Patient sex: M
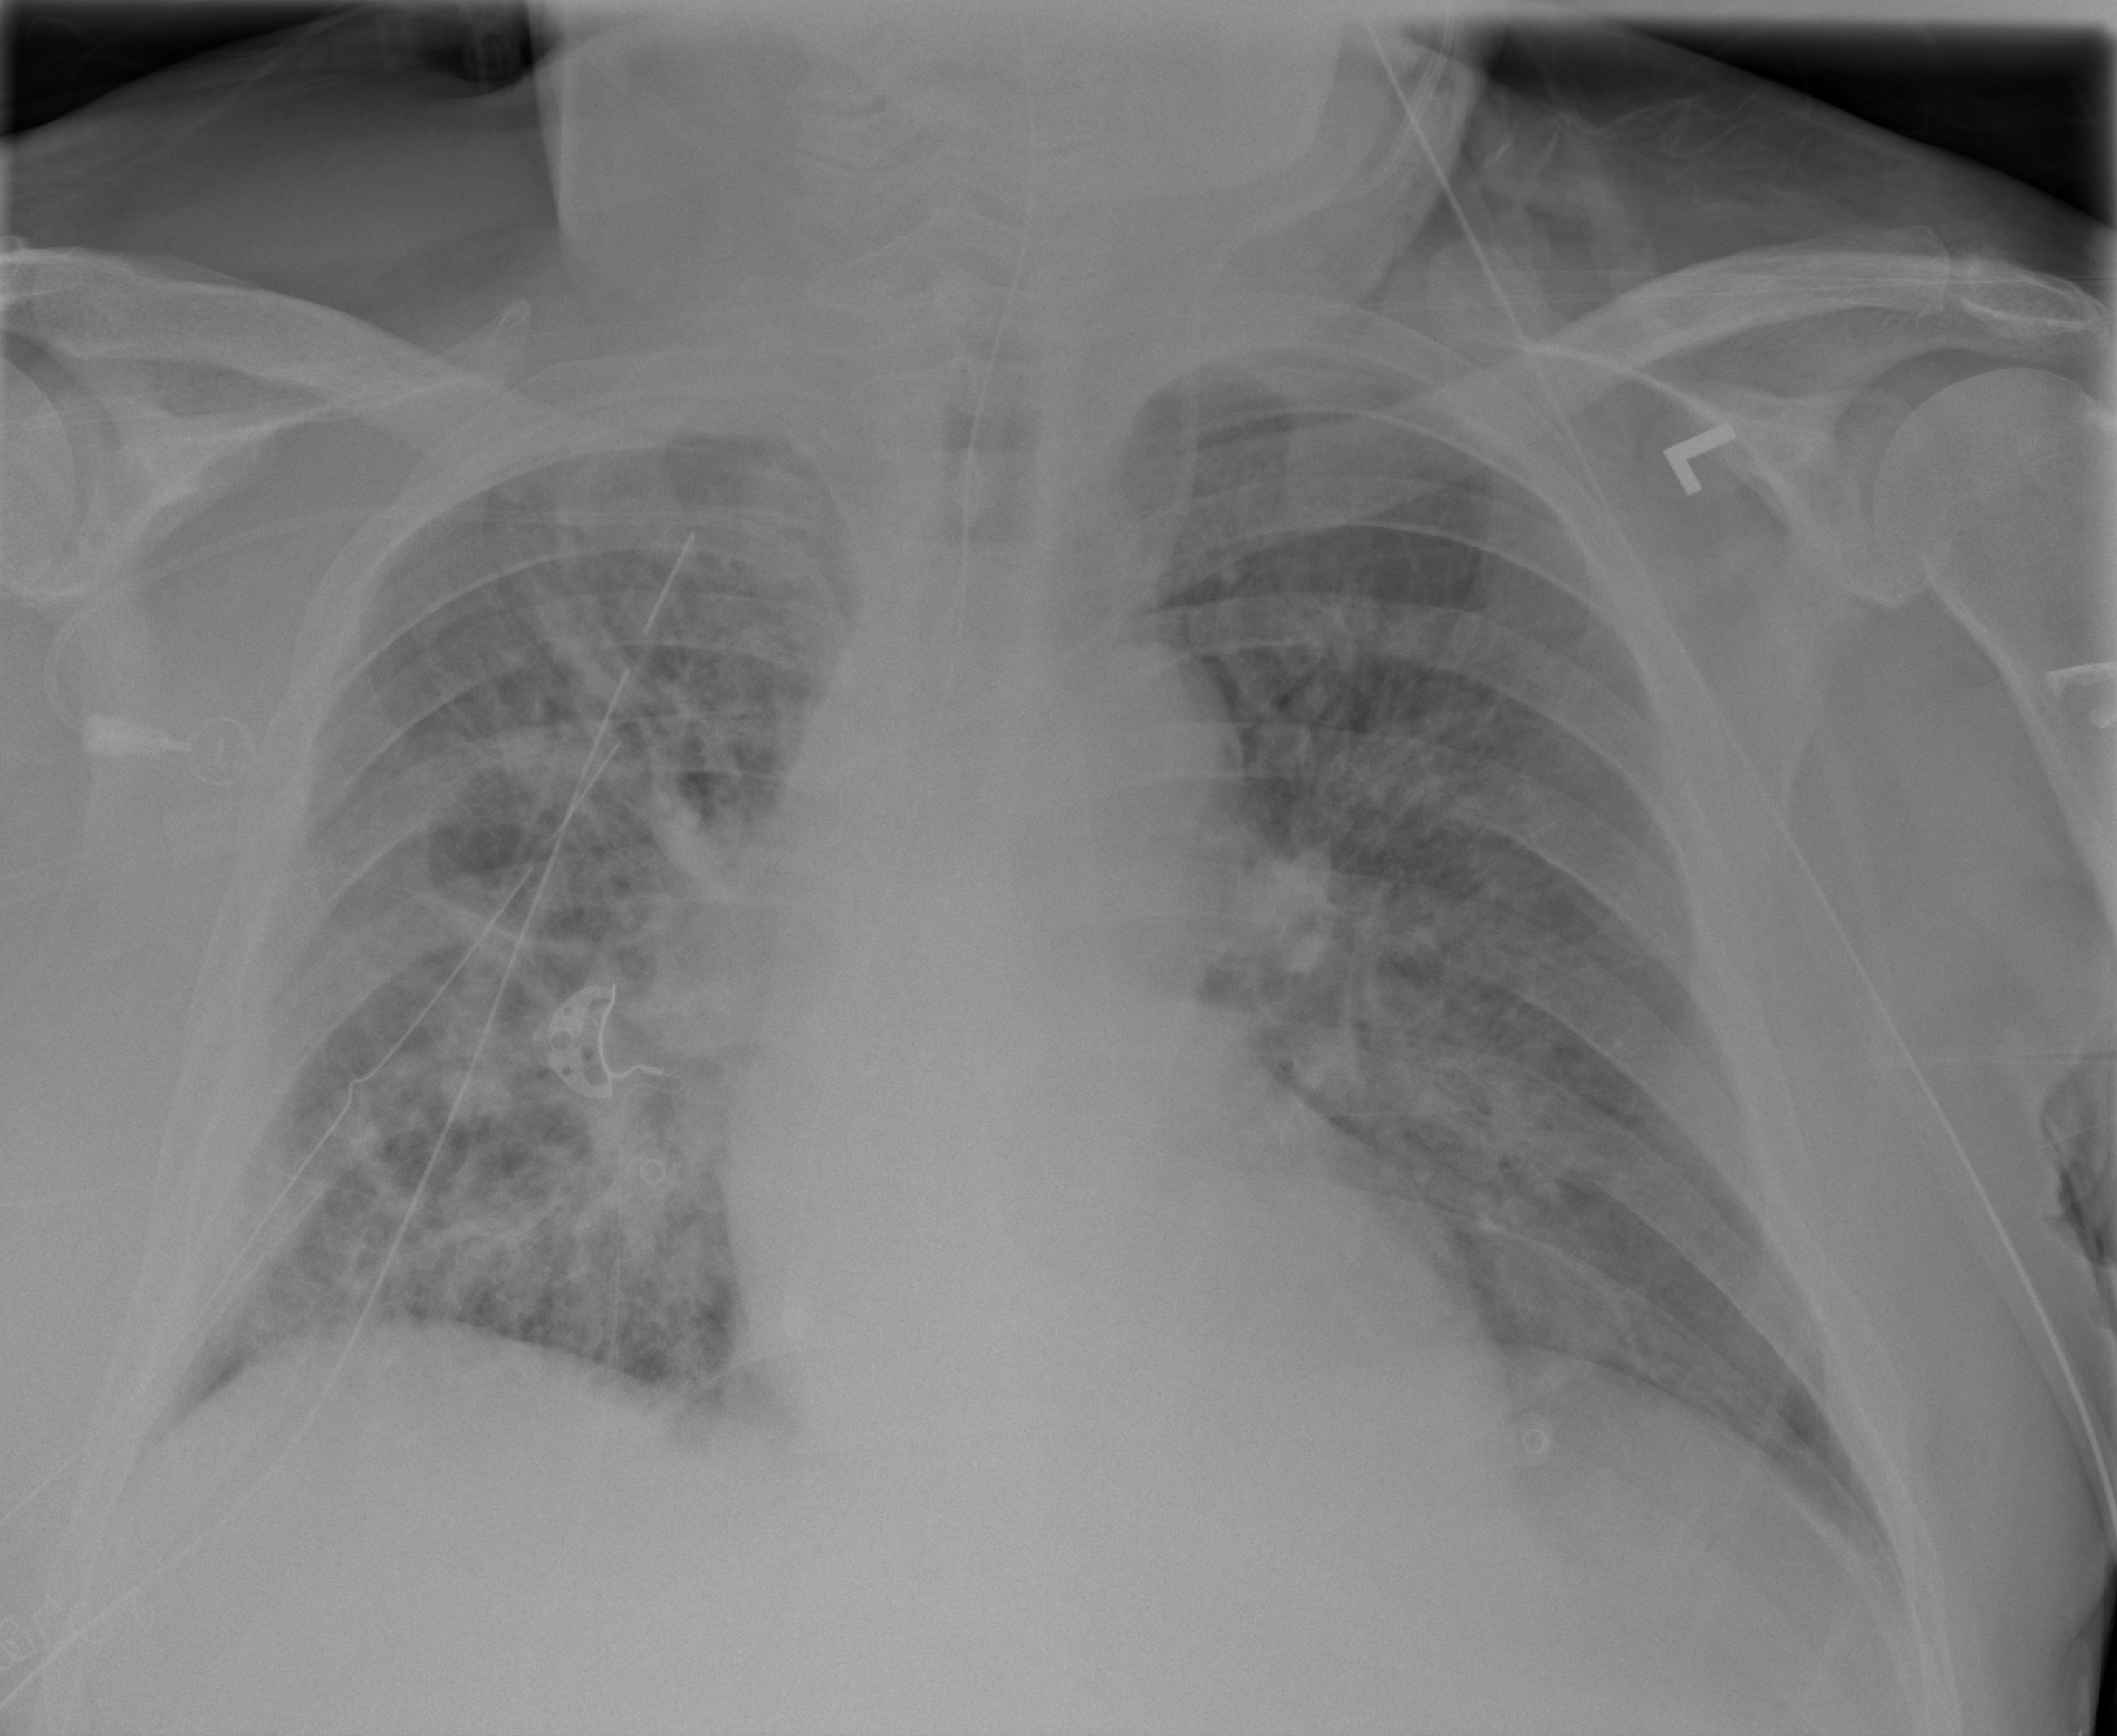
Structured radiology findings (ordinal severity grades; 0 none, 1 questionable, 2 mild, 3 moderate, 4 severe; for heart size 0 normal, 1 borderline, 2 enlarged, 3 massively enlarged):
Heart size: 1
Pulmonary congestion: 2
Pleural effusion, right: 2
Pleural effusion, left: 0
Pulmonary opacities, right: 3
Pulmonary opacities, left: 3
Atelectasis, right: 3
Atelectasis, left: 3